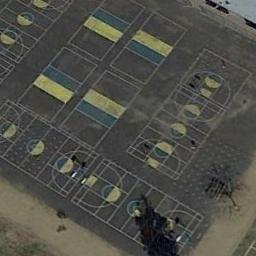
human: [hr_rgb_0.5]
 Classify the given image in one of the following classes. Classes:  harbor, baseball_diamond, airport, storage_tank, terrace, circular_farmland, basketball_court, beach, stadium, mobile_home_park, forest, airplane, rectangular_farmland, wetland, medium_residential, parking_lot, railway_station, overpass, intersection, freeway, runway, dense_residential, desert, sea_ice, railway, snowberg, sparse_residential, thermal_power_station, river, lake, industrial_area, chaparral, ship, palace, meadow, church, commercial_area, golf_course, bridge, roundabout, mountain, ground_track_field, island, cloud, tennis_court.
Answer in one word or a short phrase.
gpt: basketball_court